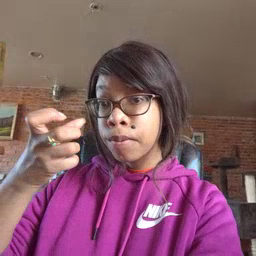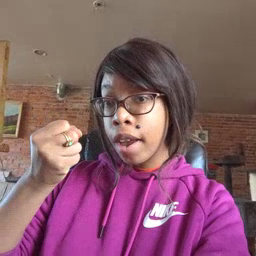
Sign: milk